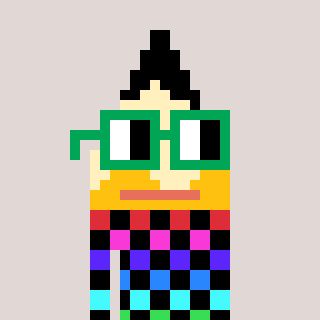
a pixel art character with square green glasses, a pencil-shaped head and a foggrey-colored body on a warm background